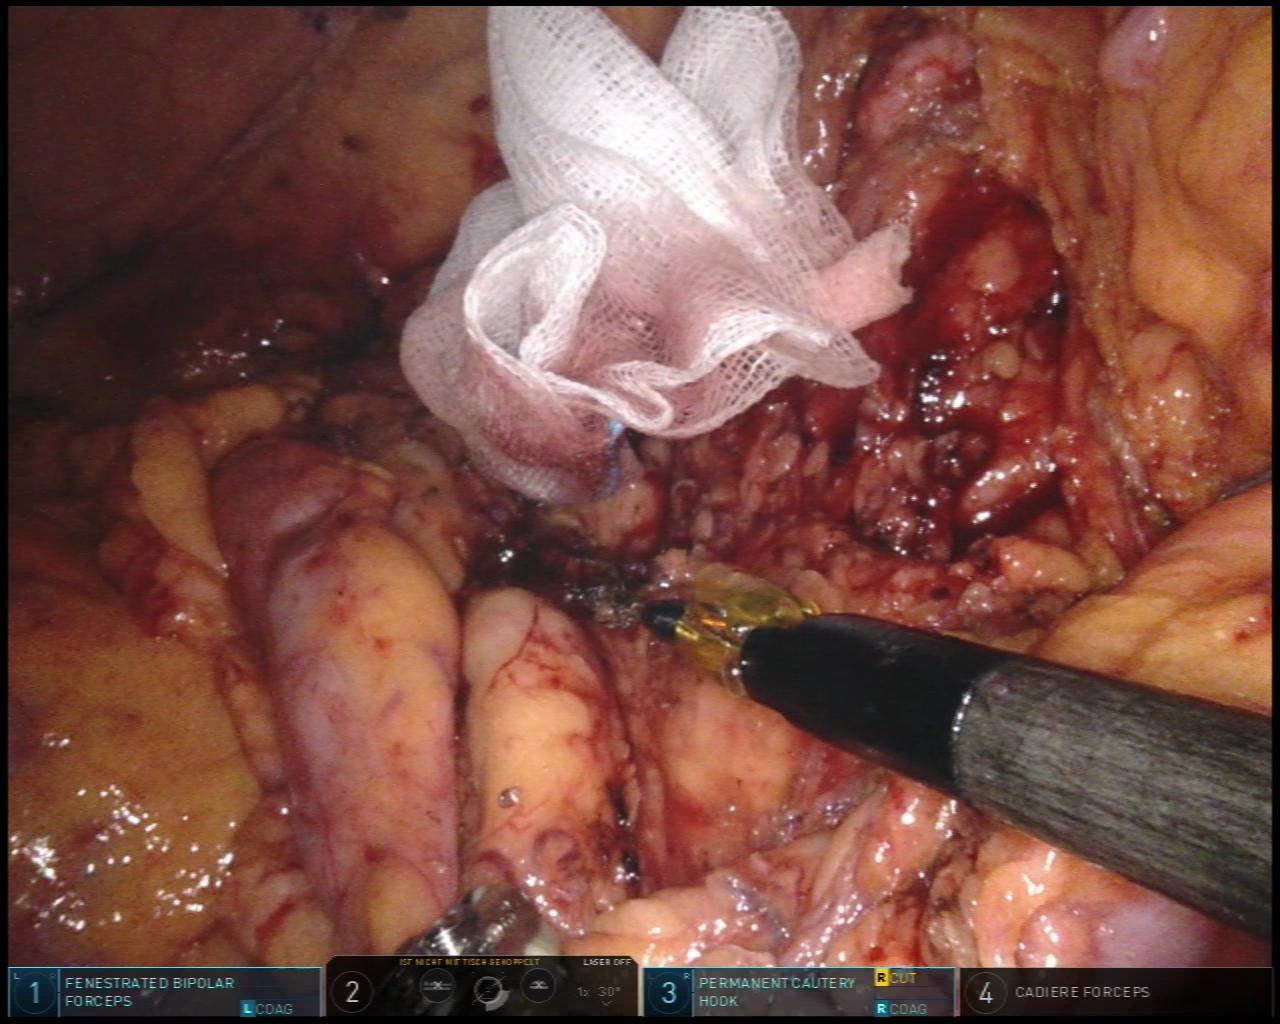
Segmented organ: ureter
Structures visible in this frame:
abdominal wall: yes
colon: yes
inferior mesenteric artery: no
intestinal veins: no
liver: no
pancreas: no
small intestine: no
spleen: no
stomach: no
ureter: yes
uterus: no
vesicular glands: no